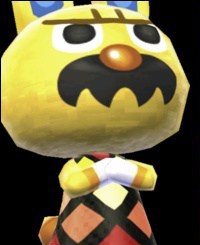
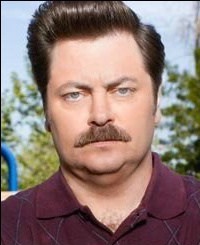
Blend attribute: Facial Expression
Blending difficulty: High
Creative potential: High